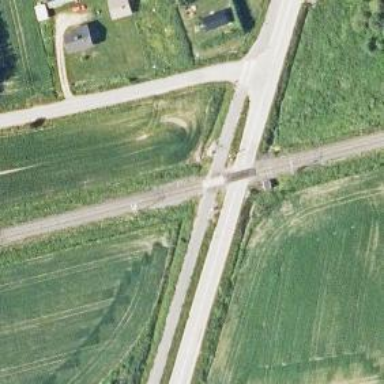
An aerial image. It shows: Level crossing with both lights and saltire in place.